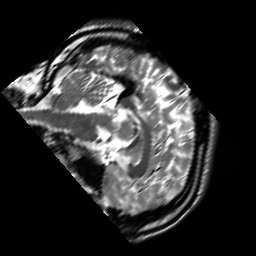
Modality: T2w
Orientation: sagittal
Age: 24
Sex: male
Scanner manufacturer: siemens
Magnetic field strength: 3 T
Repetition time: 7 s
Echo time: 0.09 s